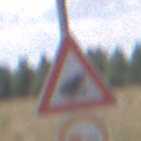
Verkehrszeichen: AmphibienwanderungLinks
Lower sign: UeberholverbotKraftfahrzeuge
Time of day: Midday
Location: Outdoor (Nature)
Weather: PartlyCloudy
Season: NotSpecified
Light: Natural